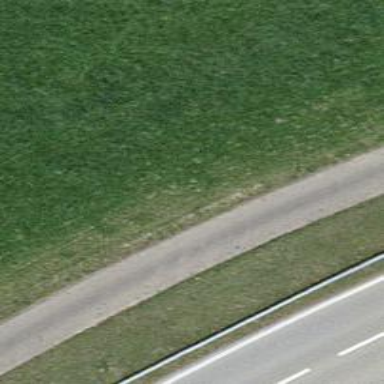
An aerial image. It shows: Well-maintained track road of grade 1.